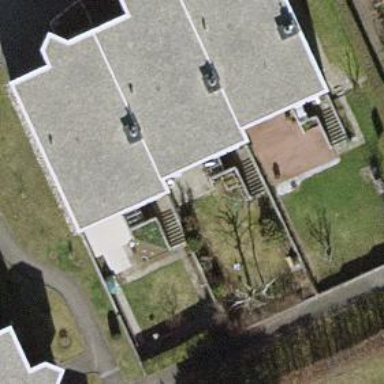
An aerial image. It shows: Residential garden.